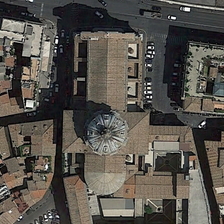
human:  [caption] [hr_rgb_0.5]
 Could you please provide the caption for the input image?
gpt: some buildings are around a church near a road .

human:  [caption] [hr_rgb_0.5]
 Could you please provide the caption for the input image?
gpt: some buildings are around a church near a road .

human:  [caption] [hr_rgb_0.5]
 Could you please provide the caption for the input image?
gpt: some buildings are around a church near a road .

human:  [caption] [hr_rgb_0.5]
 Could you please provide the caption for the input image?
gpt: some buildings are around a church near a road .

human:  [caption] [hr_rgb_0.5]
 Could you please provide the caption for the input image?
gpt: some buildings are around a church near a road .